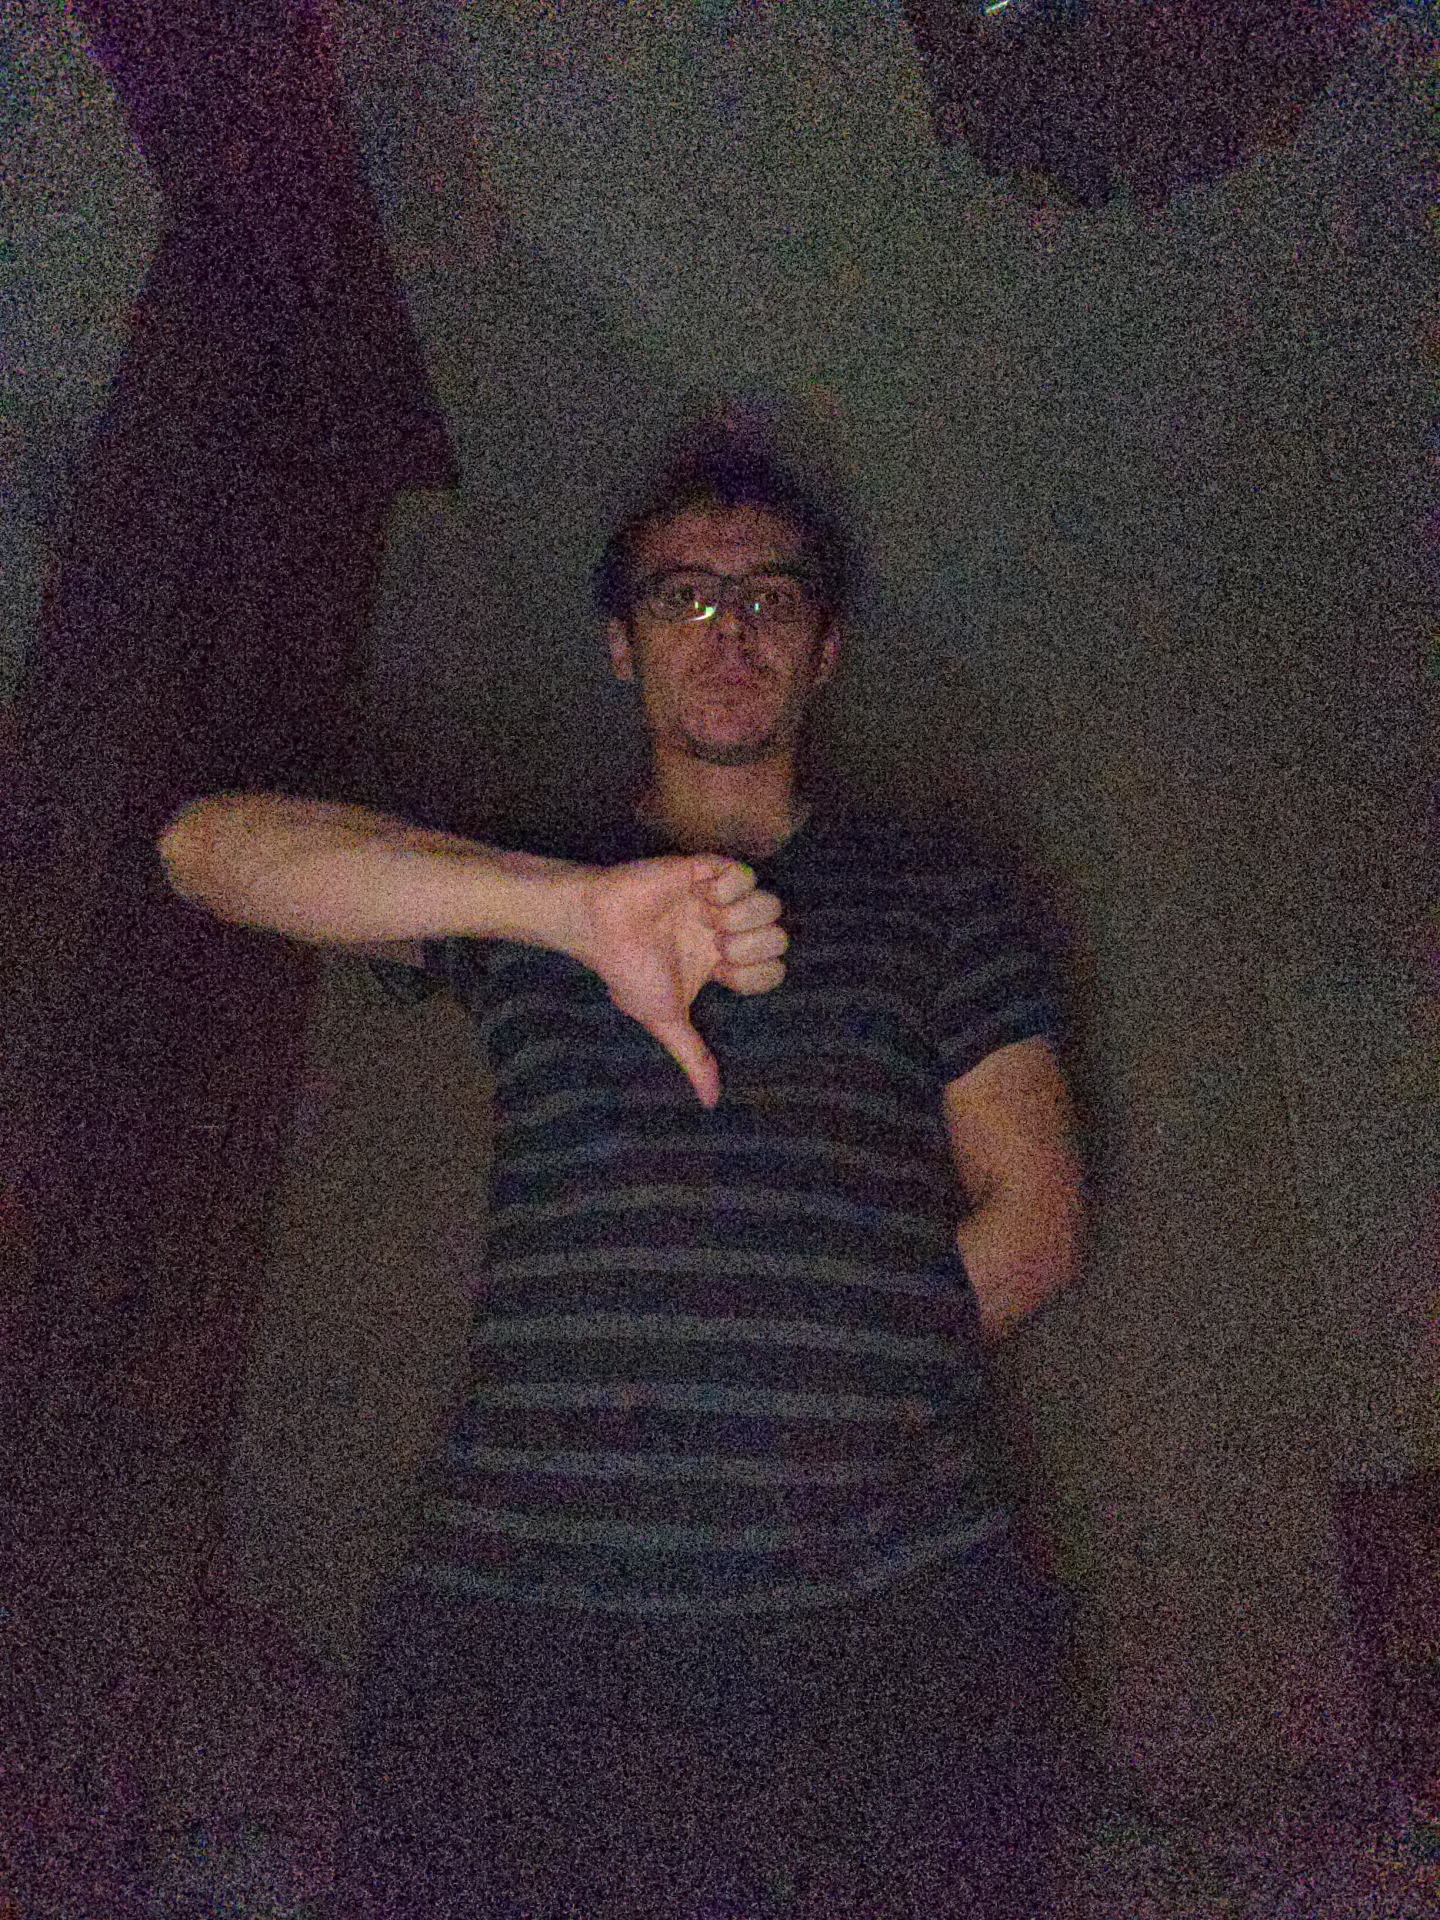
Label: noise